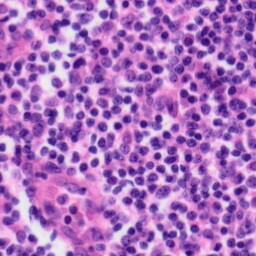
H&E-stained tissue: Tonsil